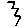
Label: zigzag